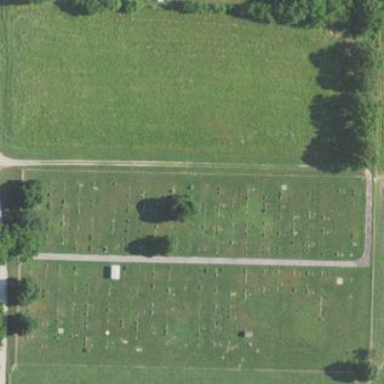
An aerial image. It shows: Cemetery.